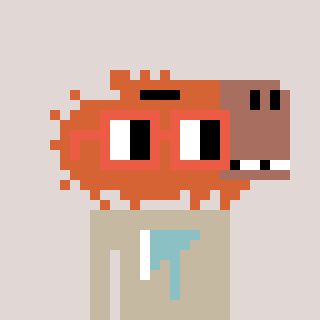
a pixel art character with square orange glasses, a capybara-shaped head and a bege-colored body on a warm background